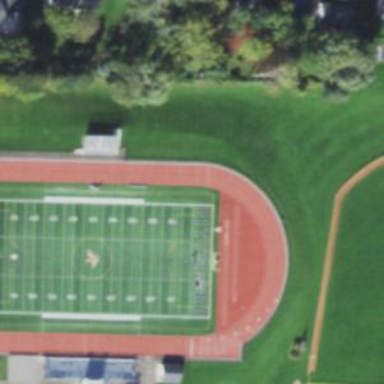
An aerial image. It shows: American football pitch with turf surface.